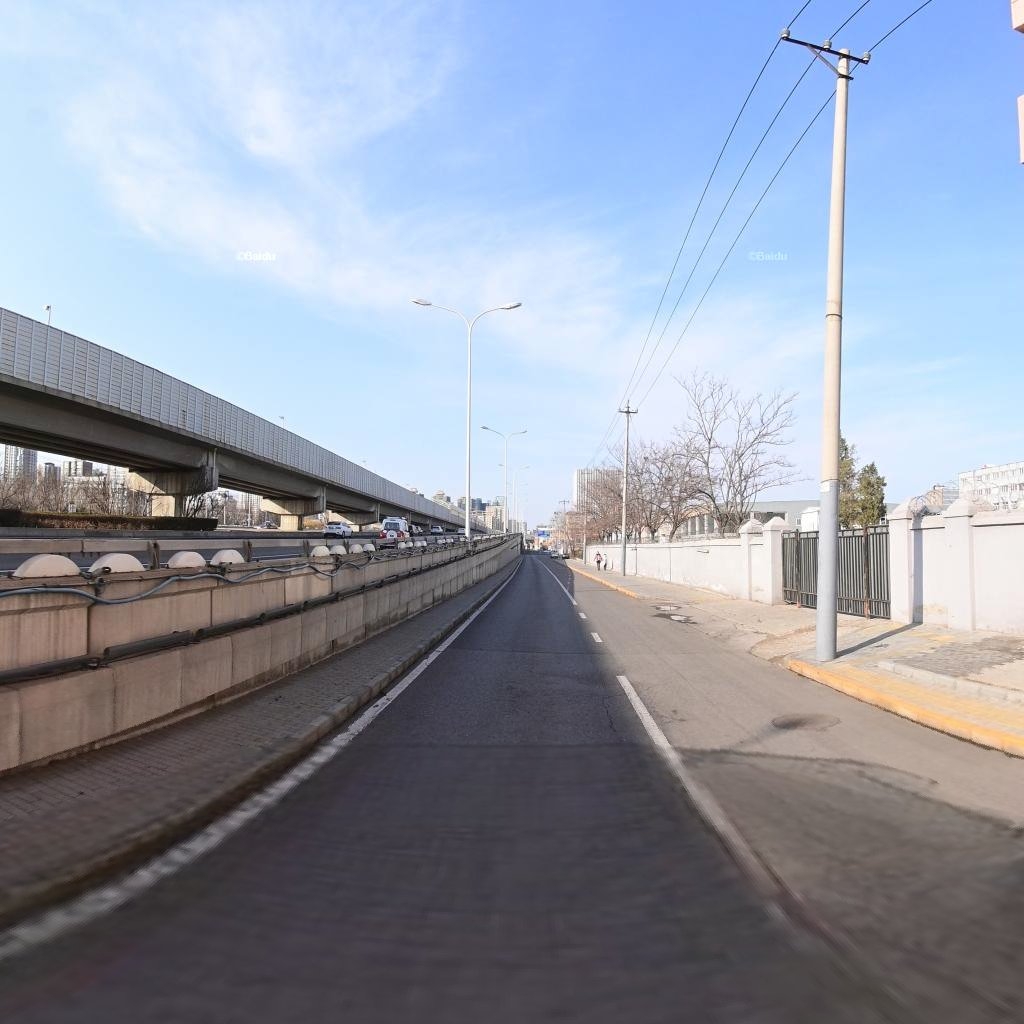
Region: Chaoyang
Road damage annotations: longitudinal crack, transverse crack, manhole cover